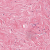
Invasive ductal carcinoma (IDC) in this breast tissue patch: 0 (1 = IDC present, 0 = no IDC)